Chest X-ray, PA view. Patient: 46 years old, sex F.
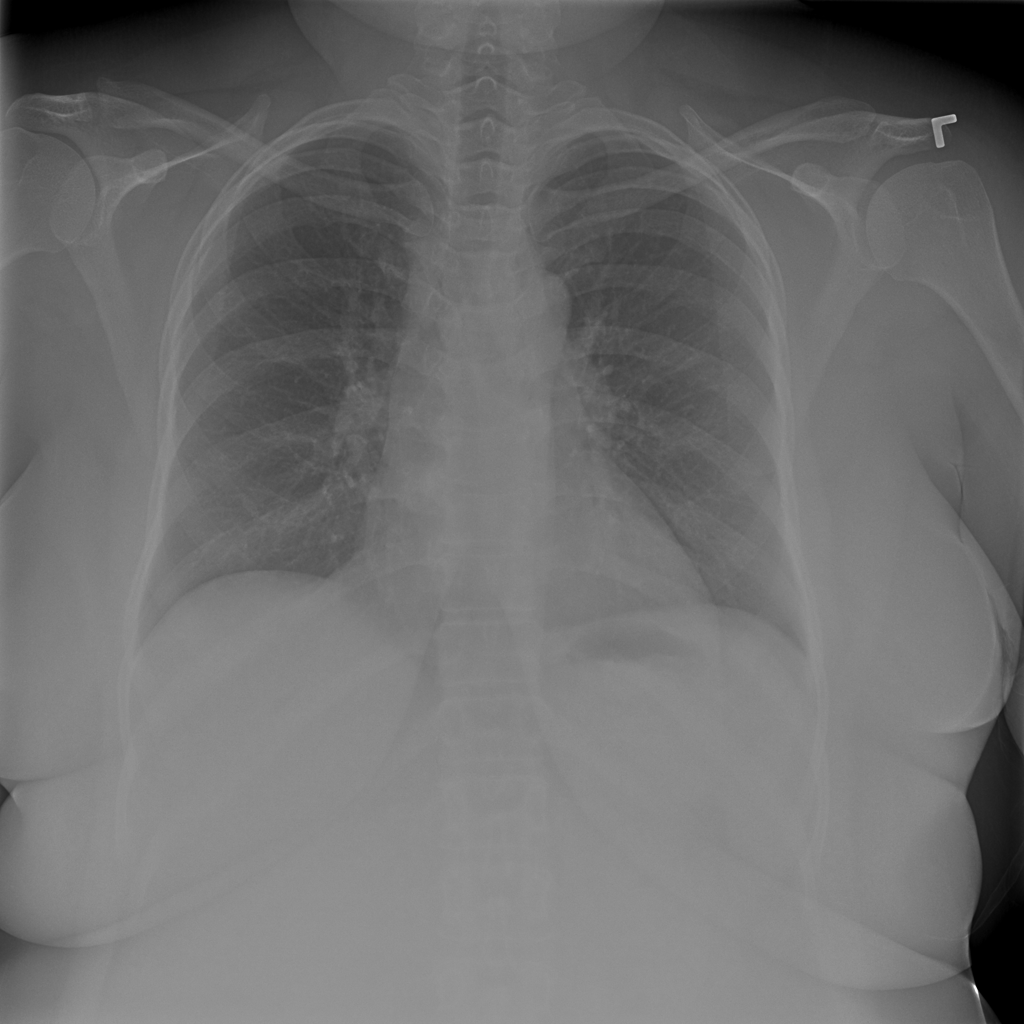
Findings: Infiltration